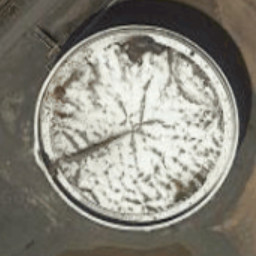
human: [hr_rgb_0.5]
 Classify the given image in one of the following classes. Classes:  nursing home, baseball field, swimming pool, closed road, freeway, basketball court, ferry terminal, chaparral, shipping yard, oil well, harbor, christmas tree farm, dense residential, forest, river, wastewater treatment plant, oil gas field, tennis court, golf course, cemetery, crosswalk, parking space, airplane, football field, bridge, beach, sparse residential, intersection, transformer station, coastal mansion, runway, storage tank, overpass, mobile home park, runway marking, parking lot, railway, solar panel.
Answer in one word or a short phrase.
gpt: storage tank